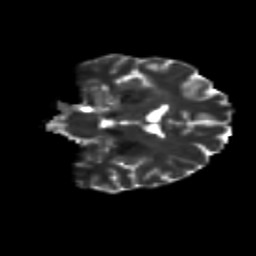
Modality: T2w
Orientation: coronal
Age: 33
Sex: female
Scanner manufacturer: siemens
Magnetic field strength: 3 T
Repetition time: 8.6 s
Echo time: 0.095 s